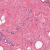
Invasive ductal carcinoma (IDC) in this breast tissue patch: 0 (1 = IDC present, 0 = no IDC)